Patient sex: M
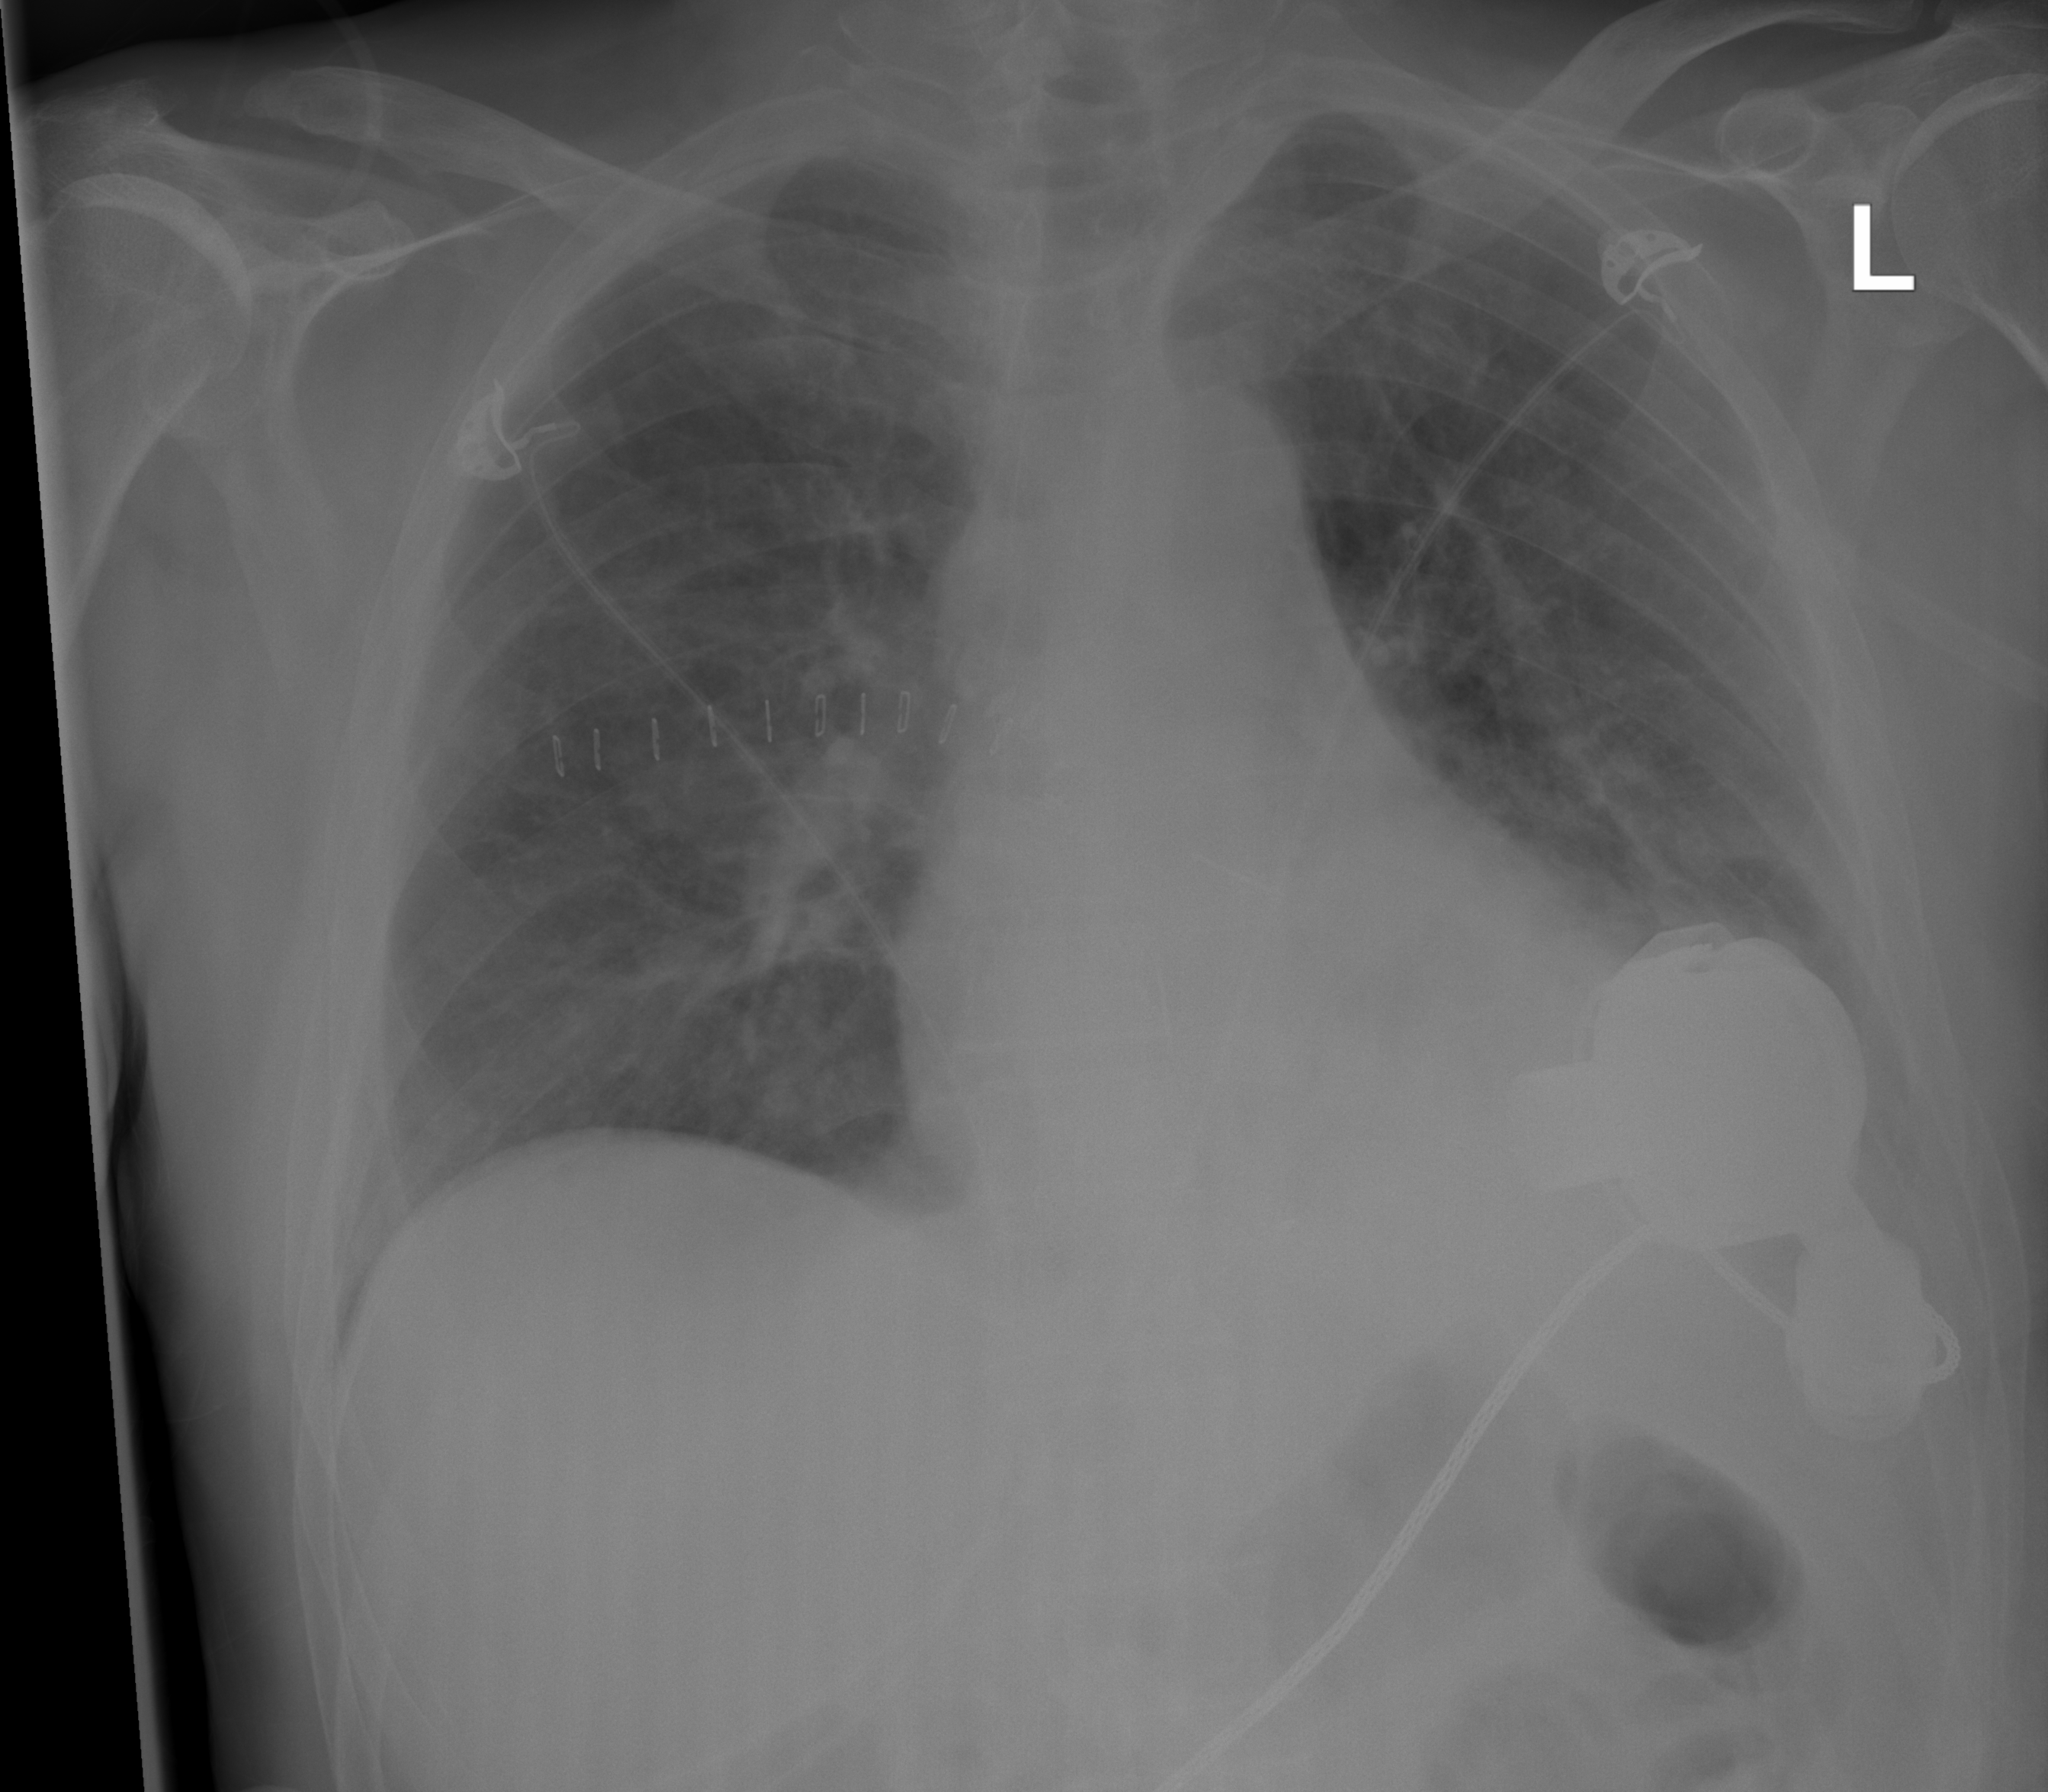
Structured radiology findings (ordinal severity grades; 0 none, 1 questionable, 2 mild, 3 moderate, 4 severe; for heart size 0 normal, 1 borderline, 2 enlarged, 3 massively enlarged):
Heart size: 2
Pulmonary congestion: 0
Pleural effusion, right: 0
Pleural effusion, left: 0
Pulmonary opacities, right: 0
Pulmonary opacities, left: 0
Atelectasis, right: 0
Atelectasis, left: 2